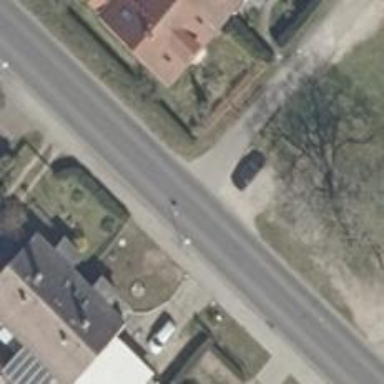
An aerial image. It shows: Secondary road with asphalt surface.